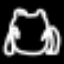
Label: frog